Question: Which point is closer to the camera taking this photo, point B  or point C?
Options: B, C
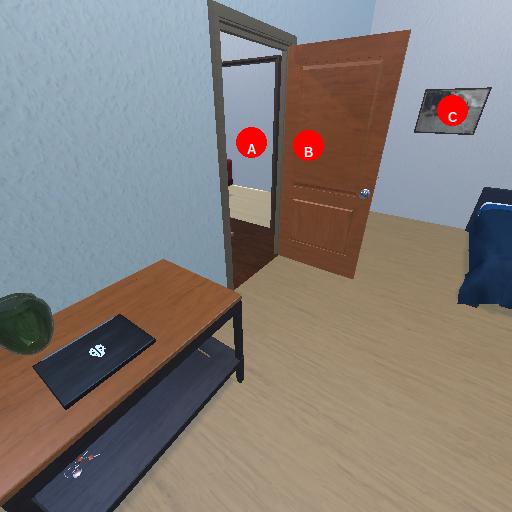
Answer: B